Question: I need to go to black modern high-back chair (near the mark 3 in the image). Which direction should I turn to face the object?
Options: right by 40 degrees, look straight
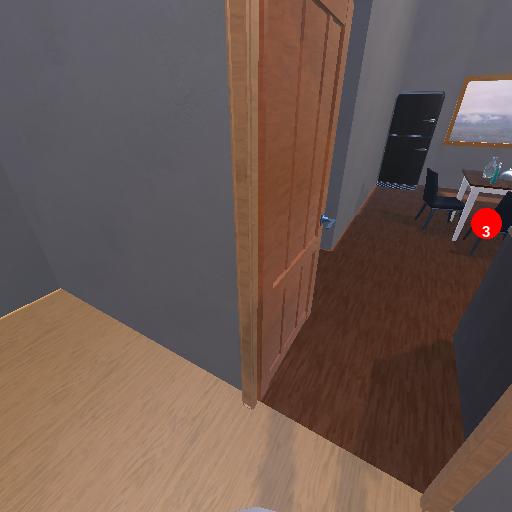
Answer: right by 40 degrees